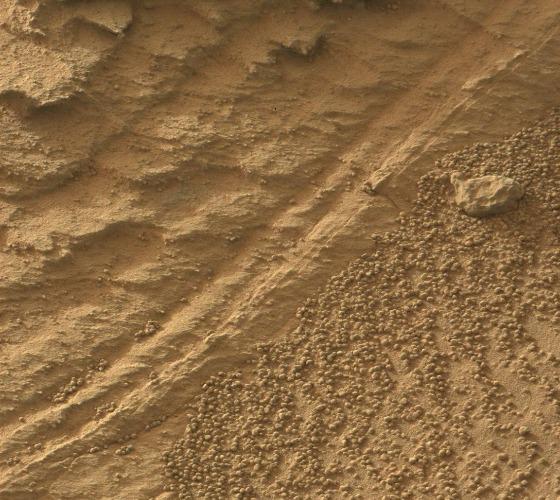
Terrain classes present: Bedrock, Gravel / Sand / Soil, Rock, Shadow